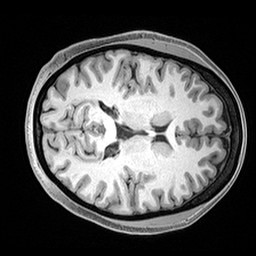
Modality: T1w
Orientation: axial
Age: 33
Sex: female
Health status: healthy
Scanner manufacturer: siemens
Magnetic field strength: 3 T
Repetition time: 2.4 s
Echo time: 0.00217 s